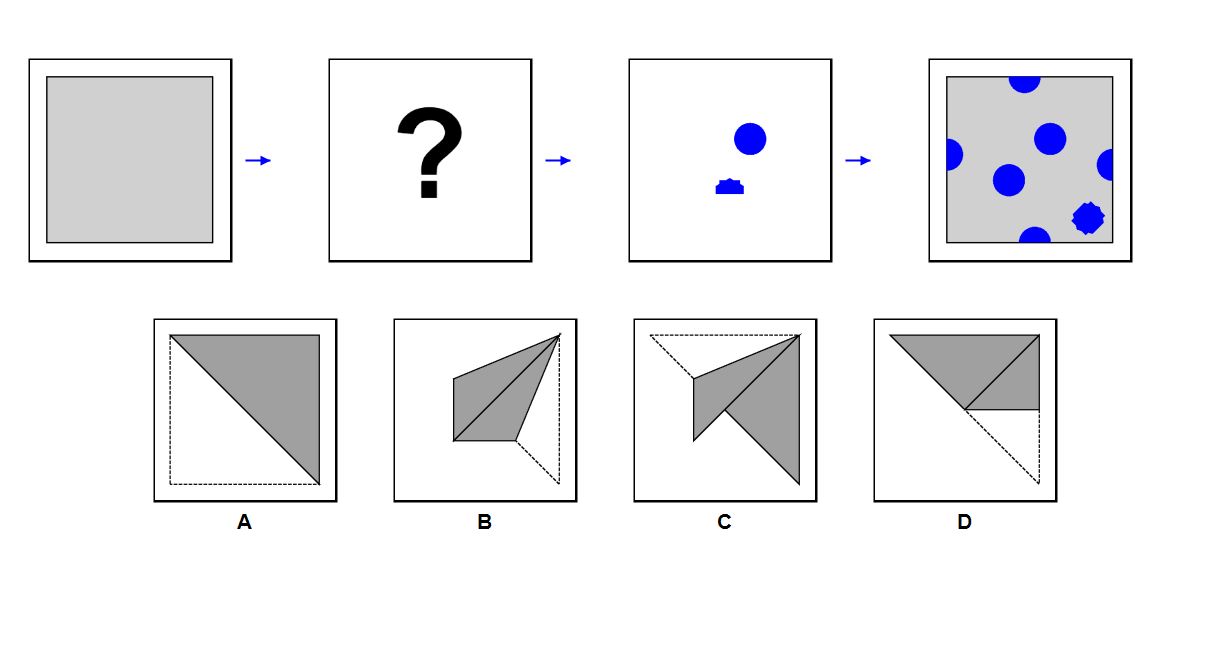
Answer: D